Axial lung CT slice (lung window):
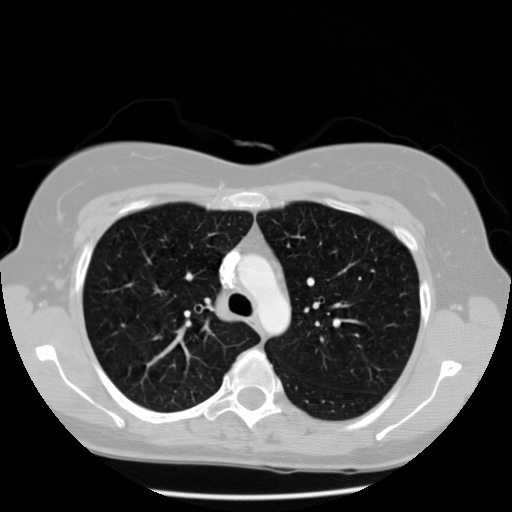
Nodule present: no